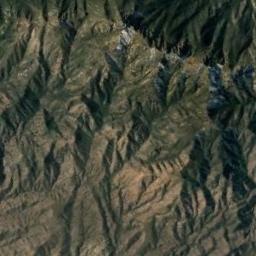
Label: mountain